Field crop: maize
Growth stage: 1
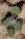
Species: chenopodium